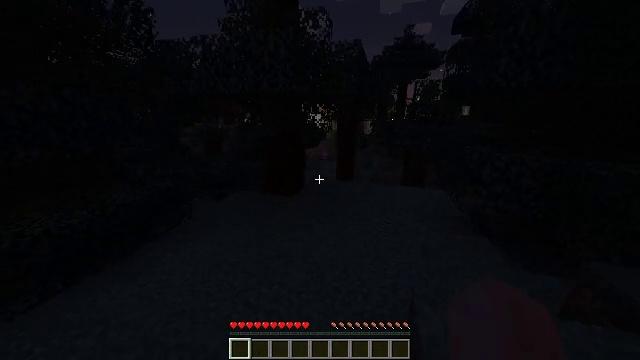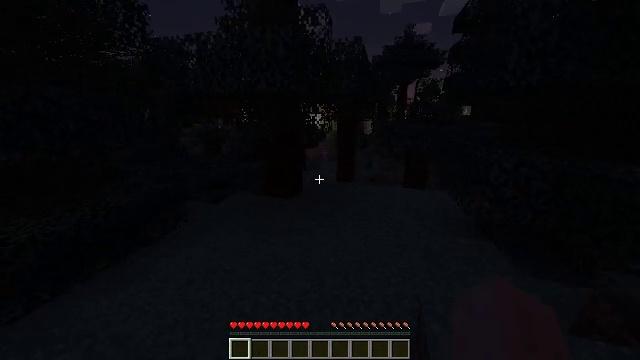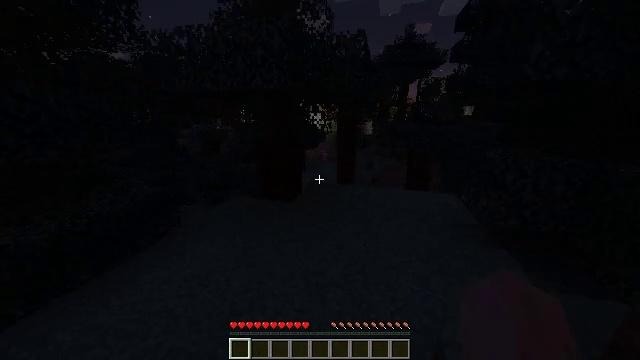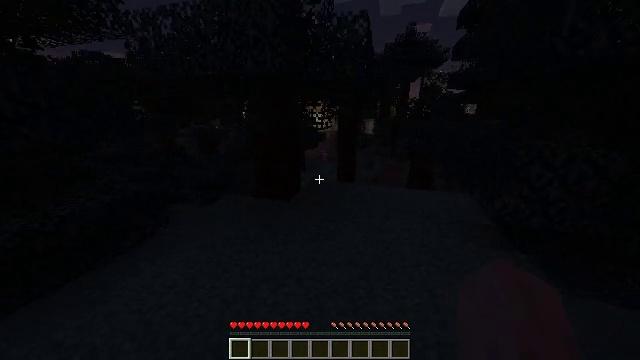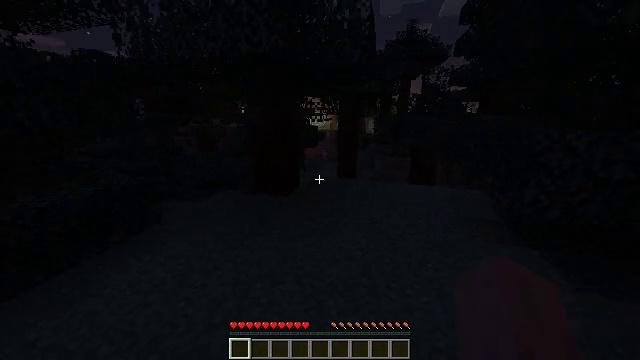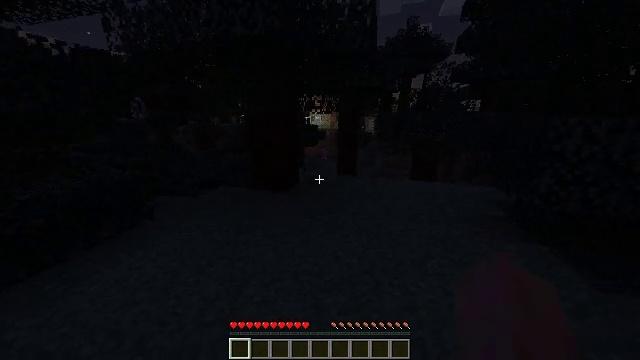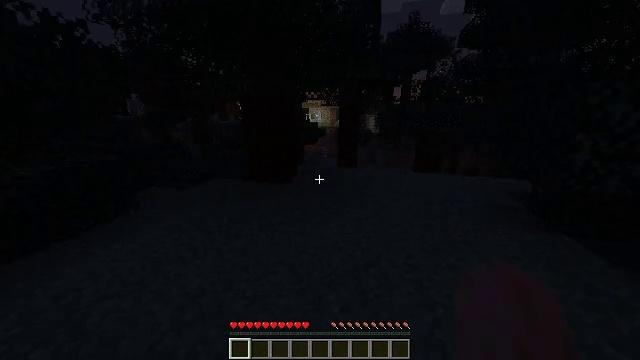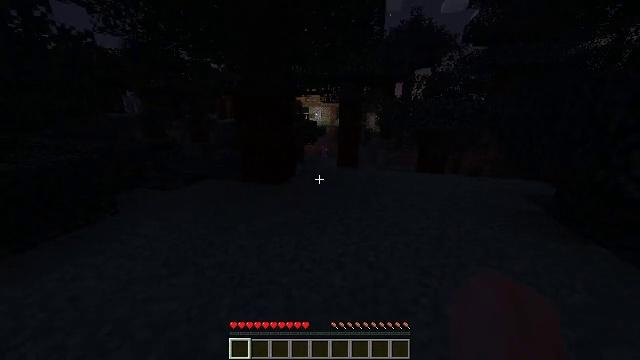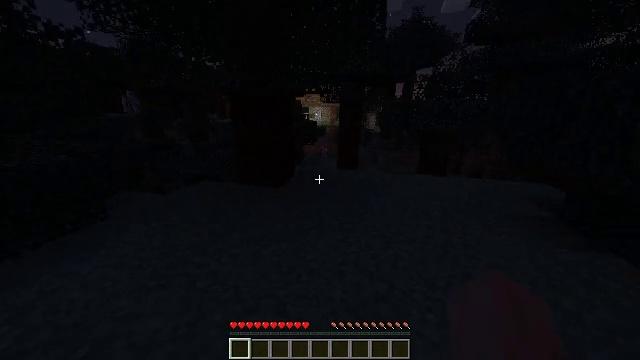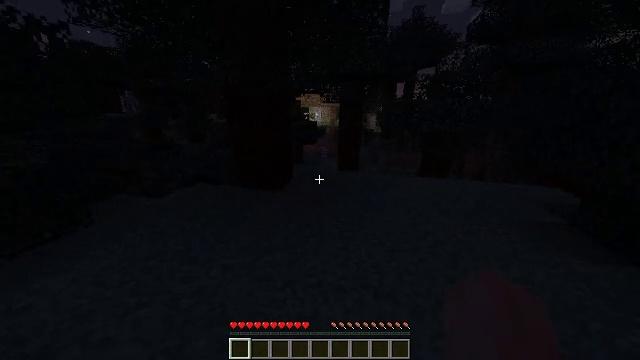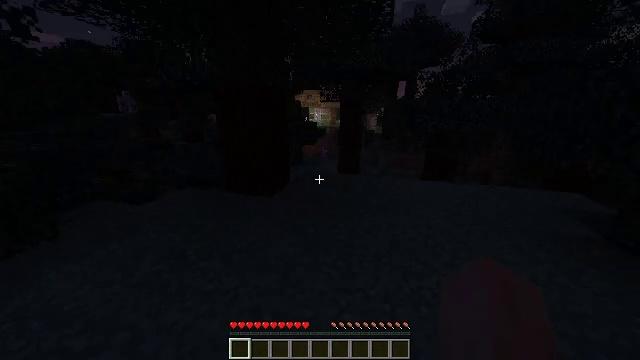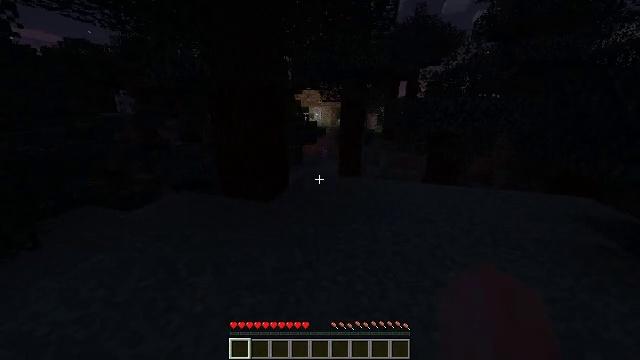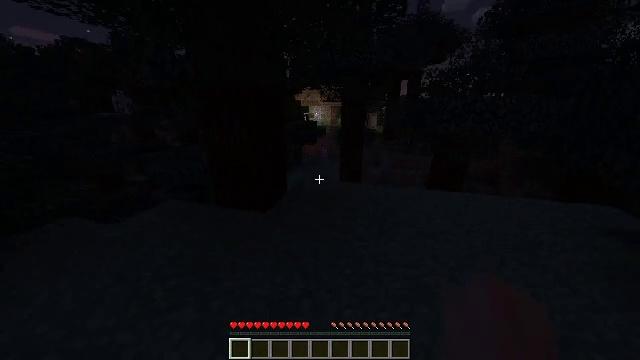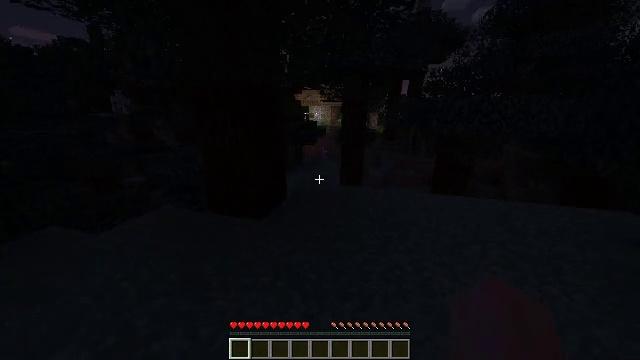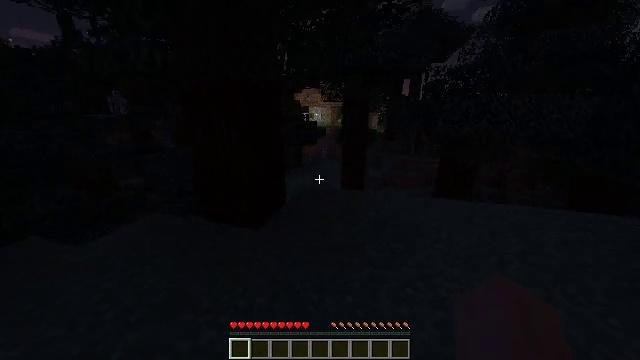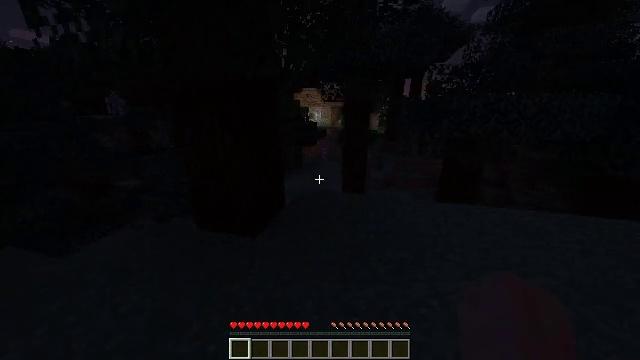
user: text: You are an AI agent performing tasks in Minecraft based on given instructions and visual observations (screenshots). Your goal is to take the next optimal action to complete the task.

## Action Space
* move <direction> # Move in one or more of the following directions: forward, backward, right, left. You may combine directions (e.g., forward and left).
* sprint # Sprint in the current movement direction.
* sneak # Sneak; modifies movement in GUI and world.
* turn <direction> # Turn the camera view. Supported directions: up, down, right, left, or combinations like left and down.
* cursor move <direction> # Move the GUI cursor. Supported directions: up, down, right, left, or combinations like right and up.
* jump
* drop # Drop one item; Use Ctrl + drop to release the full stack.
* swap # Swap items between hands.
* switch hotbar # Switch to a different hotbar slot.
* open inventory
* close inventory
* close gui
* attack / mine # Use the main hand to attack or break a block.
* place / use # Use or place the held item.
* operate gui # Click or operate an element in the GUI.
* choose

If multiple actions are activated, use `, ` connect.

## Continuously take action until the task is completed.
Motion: motion action
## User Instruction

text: Remove an emerald from the inventory.
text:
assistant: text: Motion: move forward, sprint
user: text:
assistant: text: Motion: move forward, sprint
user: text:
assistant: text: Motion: move forward, sprint
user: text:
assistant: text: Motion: move forward, sprint
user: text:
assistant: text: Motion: move forward, sprint
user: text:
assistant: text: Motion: move forward, sprint
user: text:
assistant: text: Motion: move forward, sprint
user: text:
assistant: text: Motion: move forward, sprint
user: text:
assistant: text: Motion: move forward, sprint
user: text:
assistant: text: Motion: move forward, sprint
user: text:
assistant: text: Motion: move forward, sprint
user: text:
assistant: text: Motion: move forward, sprint
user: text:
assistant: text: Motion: move forward, sprint
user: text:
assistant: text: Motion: move forward, sprint
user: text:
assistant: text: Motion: move forward, sprint
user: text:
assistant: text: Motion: move forward, sprint
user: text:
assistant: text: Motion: move forward, sprint
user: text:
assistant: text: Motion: move forward, sprint
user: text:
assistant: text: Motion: move forward, sprint
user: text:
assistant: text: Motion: move forward, sprint, turn left and down
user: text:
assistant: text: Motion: move forward and move right, sprint, turn left
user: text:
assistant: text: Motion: move forward and move right, sprint, turn left
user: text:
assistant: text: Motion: move forward and move right, sprint, turn left
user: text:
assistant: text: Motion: move forward and move right, sprint, turn left
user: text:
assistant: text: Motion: move forward and move right, sprint, turn left
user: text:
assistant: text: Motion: move forward and move right, sprint, turn left
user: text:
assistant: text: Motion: move forward and move right, sprint, turn left and up
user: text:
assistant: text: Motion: move forward and move right, sprint, turn left
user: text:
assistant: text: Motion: move forward and move right, sprint
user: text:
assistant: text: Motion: move forward, sprint, turn left